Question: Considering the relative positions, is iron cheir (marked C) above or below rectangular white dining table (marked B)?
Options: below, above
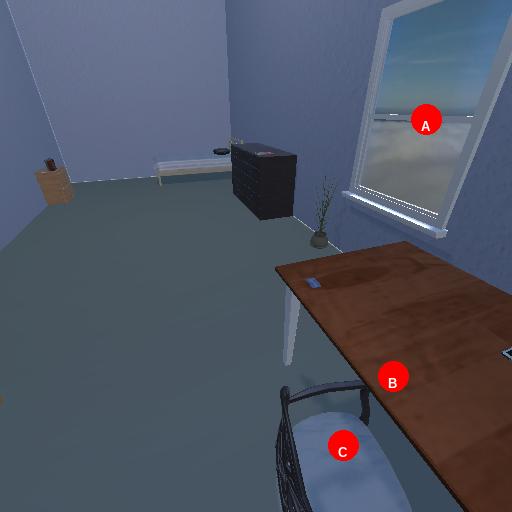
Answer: below